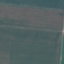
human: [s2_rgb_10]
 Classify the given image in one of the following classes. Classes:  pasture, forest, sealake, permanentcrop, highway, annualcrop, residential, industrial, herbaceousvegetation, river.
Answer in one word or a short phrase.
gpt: AnnualCrop